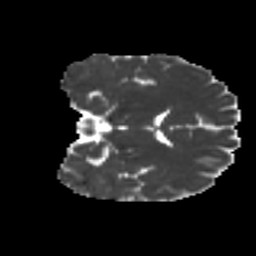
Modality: MD
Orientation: coronal
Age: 35
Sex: male
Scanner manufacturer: ge
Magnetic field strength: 3 T
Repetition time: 7.8 s
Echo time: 0.0611 s